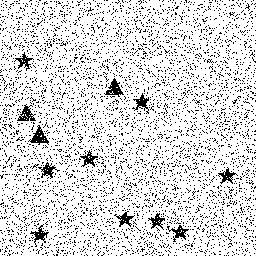
Squares: 0
Triangles: 3
Stars: 9
Total shapes: 12